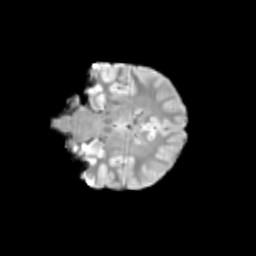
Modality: T2w
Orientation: coronal
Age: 13
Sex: female
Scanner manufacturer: siemens
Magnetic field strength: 3 T
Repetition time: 3.8 s
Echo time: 0.07 s